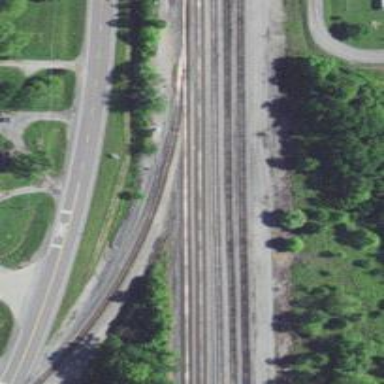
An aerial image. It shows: Railway junction.